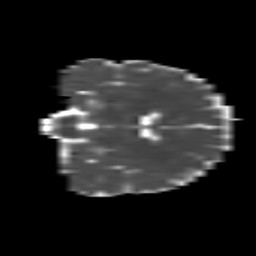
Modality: MD
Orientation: coronal
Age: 18
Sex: male
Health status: healthy
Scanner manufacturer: siemens
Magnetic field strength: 3 T
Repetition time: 8.6 s
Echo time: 0.095 s